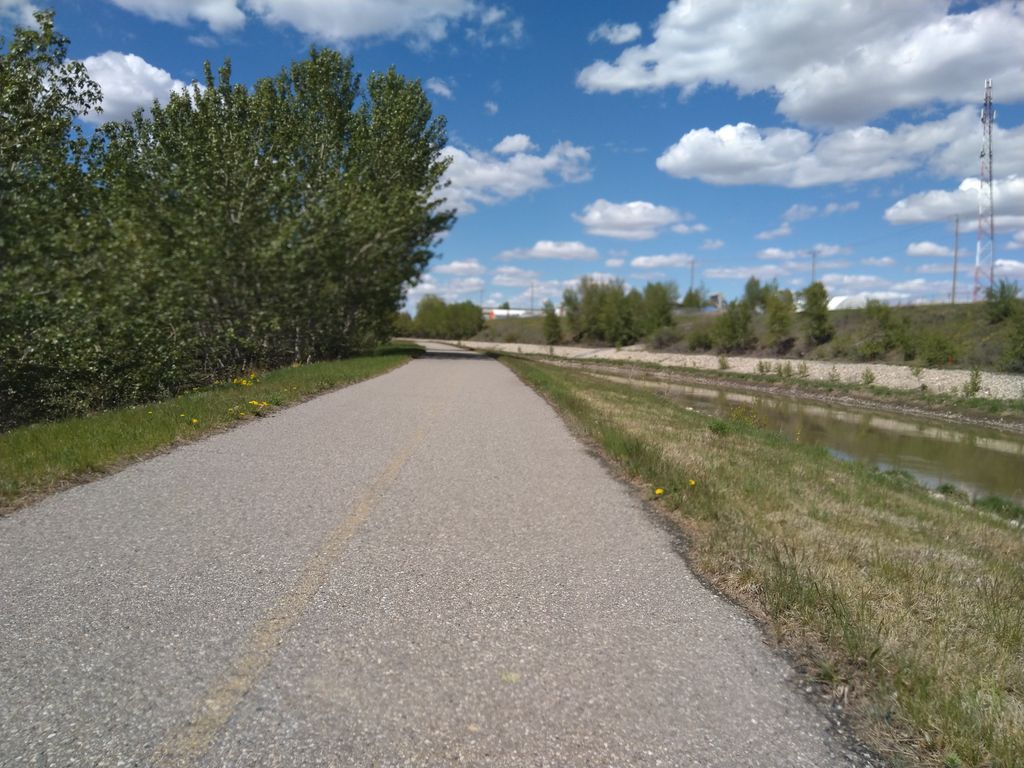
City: calgary